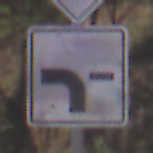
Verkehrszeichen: VerlaufVorfahrtsstrasse6
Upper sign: Vorfahrtsstrasse
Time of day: Midday
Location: Outdoor (RoadRail)
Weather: Clear
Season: NotSpecified
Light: Natural